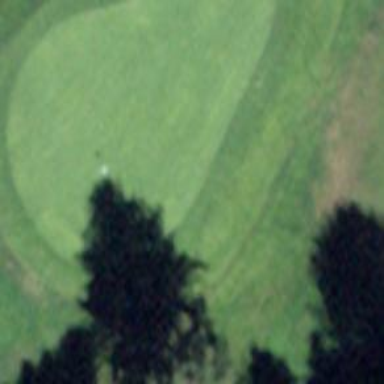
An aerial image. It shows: Golf green.